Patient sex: M
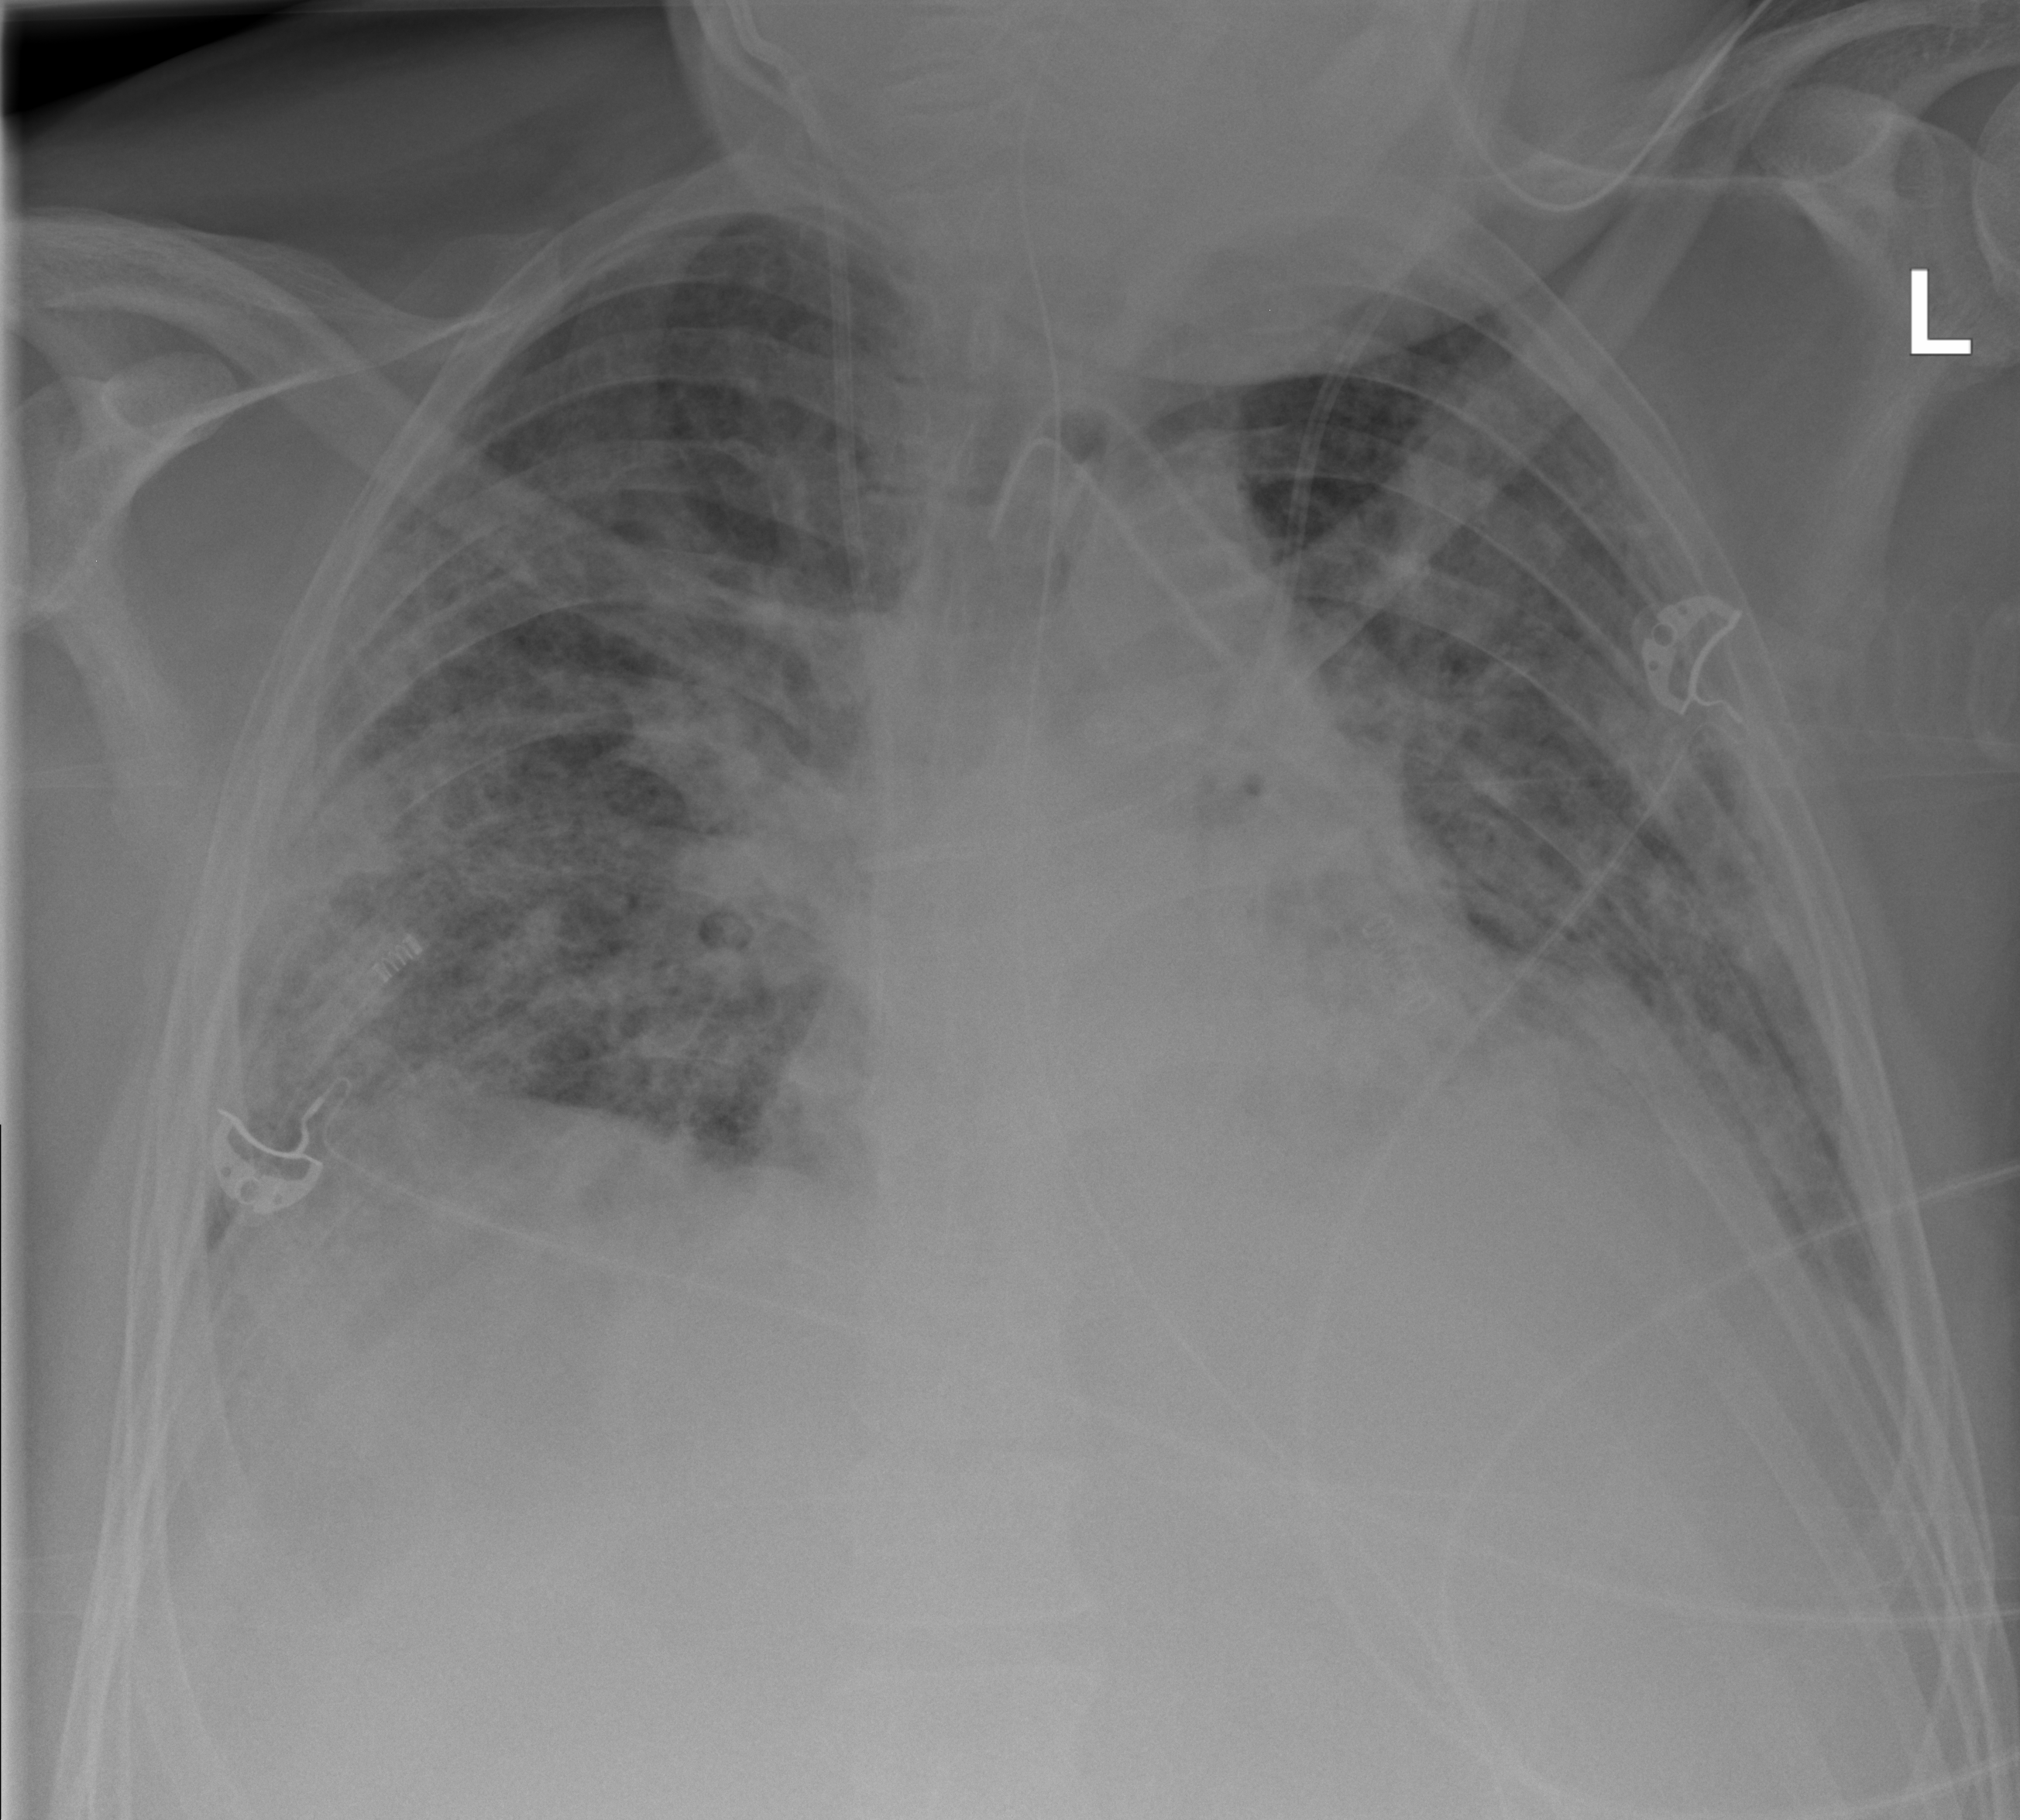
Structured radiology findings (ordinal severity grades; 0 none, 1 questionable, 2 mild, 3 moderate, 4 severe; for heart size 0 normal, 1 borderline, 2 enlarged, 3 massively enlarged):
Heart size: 1
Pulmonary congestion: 2
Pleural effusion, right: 2
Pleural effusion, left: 2
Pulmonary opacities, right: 3
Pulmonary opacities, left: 3
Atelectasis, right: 2
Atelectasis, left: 2